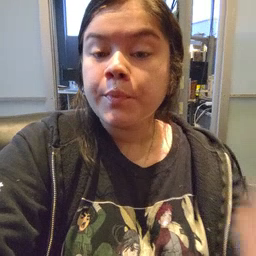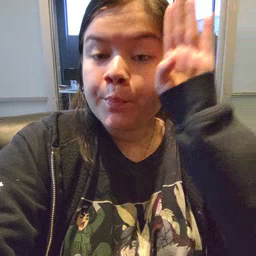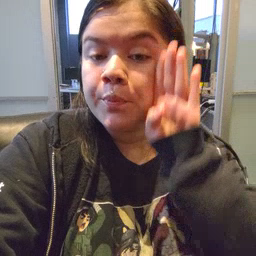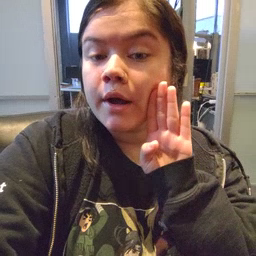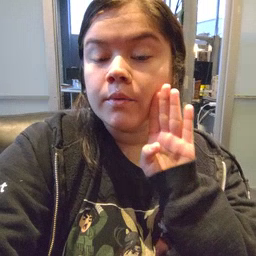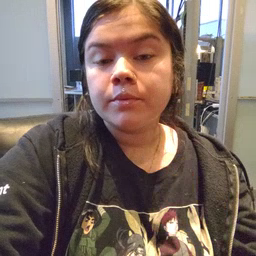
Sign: brown